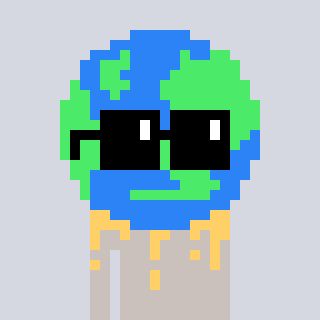
a pixel art character with square black sunglasses, a earth-shaped head and a foggrey-colored body on a cool background